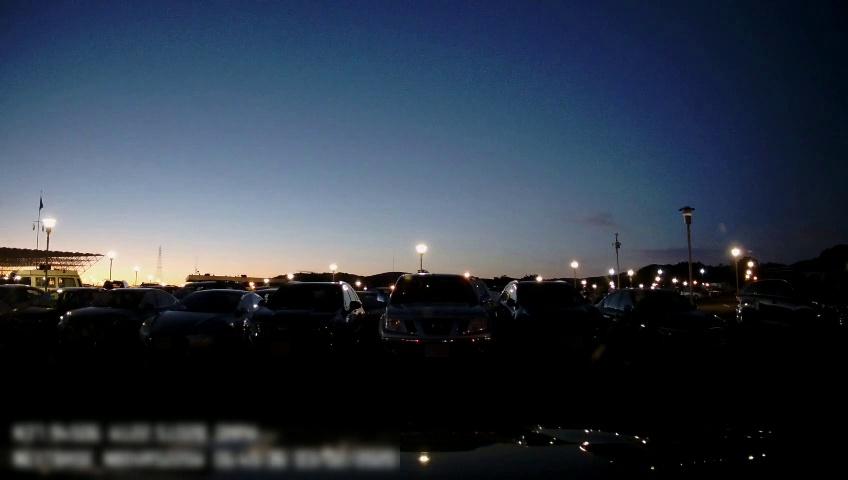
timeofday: Night
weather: Other
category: Drivable Space
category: Vehicles | SUV
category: Vehicles | Car
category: Vehicles | SUV
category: Vehicles | Truck
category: Vehicles | SUV
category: Vehicles | Car
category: Vehicles | Car
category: Vehicles | Car
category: Vehicles | Car
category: Vehicles | Other LV
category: Vehicles | SUV